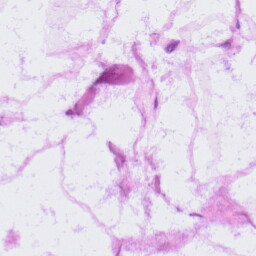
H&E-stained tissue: LymphNode